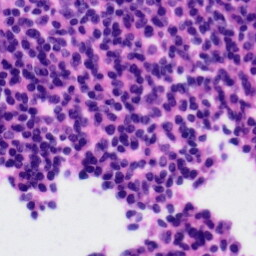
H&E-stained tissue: Tonsil